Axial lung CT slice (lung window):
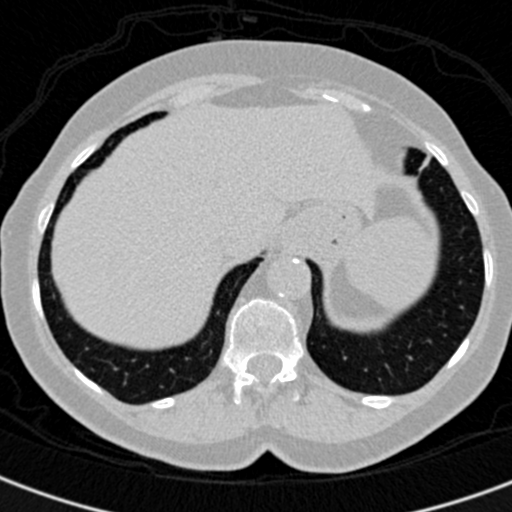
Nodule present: no